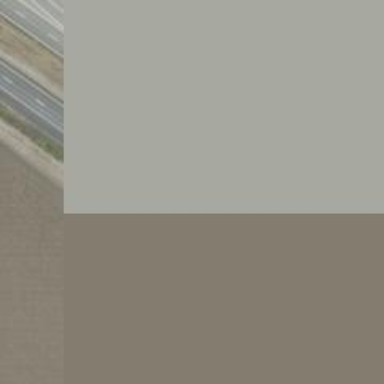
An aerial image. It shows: Motorway junction.